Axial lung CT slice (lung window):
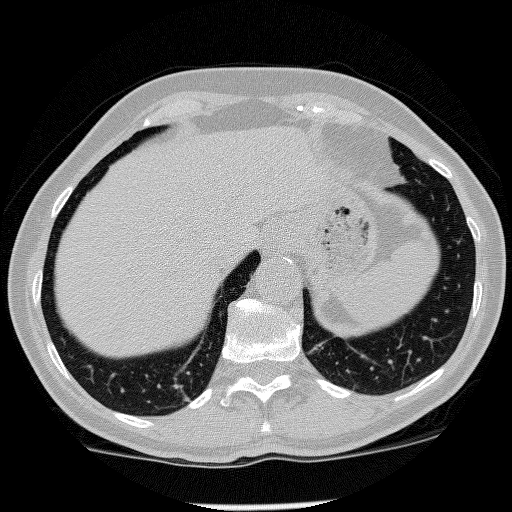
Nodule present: no